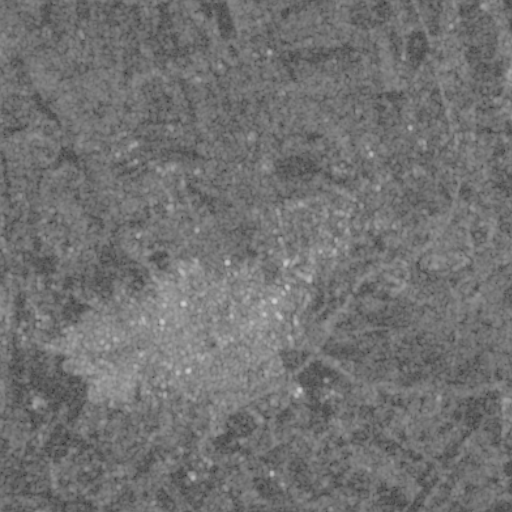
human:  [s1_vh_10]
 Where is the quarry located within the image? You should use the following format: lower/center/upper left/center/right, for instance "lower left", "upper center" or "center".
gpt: The quarry is located in the center right of the image.
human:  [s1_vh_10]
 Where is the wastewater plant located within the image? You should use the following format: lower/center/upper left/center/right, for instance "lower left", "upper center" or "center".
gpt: The wastewater plant is located in the center right of the image.
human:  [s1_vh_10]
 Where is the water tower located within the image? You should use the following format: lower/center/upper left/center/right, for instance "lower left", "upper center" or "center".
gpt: The water tower is located in the center left of the image.
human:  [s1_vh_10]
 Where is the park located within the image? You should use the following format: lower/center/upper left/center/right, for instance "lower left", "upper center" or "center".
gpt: There is no park in the image.

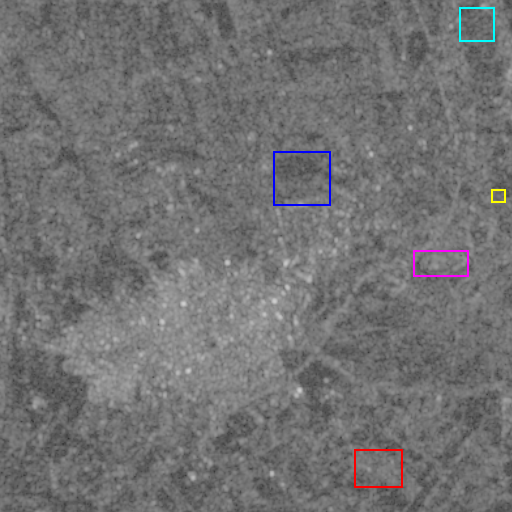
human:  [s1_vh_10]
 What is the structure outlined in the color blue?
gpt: The structure outlined in blue is a crop field.
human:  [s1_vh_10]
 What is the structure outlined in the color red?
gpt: The structure outlined in red is a park.
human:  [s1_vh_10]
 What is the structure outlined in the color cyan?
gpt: The structure outlined in cyan is a parking lot.
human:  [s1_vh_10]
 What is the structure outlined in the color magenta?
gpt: The structure outlined in magenta is a quarry.
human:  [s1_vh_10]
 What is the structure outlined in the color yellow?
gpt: The structure outlined in yellow is a wastewater plant.
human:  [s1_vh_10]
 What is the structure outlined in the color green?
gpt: There is no green outline.